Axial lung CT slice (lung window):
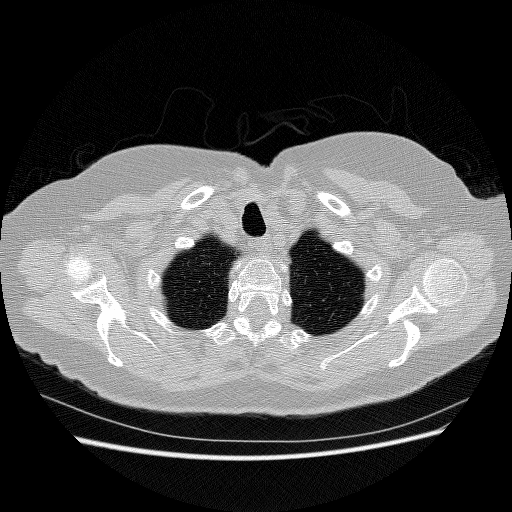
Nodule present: no